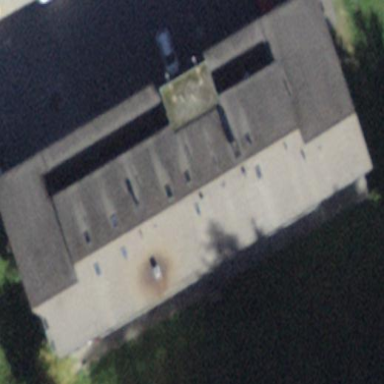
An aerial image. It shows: Hotel with gabled roof.